Aerial crown-view tile of a tropical tree (Barro Colorado Island, Panama), acquired 20250715:
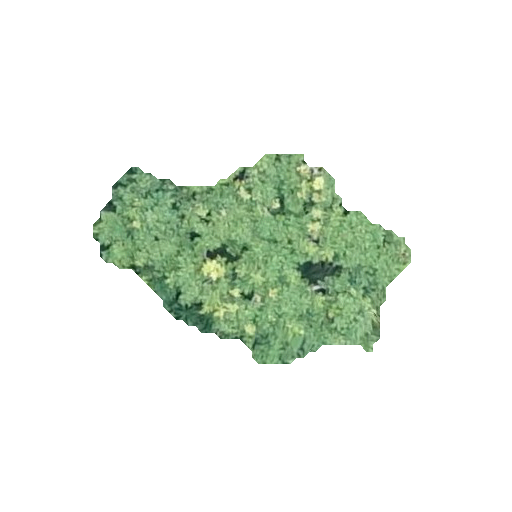
Species: Protium stevensonii
GBIF accepted scientific name: Tetragastris panamensis
Crown area: 62.979 m²